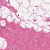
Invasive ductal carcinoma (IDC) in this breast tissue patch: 0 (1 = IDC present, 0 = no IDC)